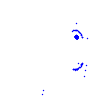
Particle: electron